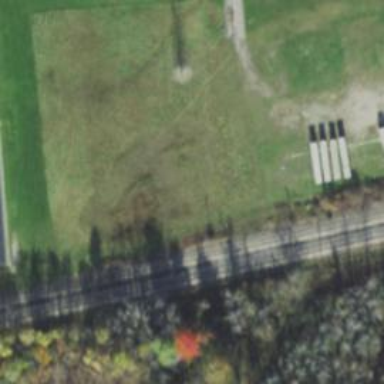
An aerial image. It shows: Abandoned railway.